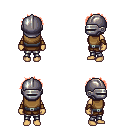
a pixel art fantasy rpg character, female body template, human, tanned skin, leather chest armor, metal pants, red bedhead hairstyle, metal helm, leather bracers, four views (front, back, left, right), 2x2 character sprite sheet, small pixel art, hard edges, no anti-aliasing